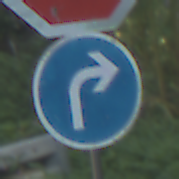
Verkehrszeichen: VorgeschriebeneFahrtrichtungRechts
Zusatzzeichen oben: Stop
Umgebung: Outdoor, Nature
Tageszeit: MorningAfternoon
Wetter: Clear
Licht: Natural
Jahreszeit: NotSpecified
Kontrast: LowContrast